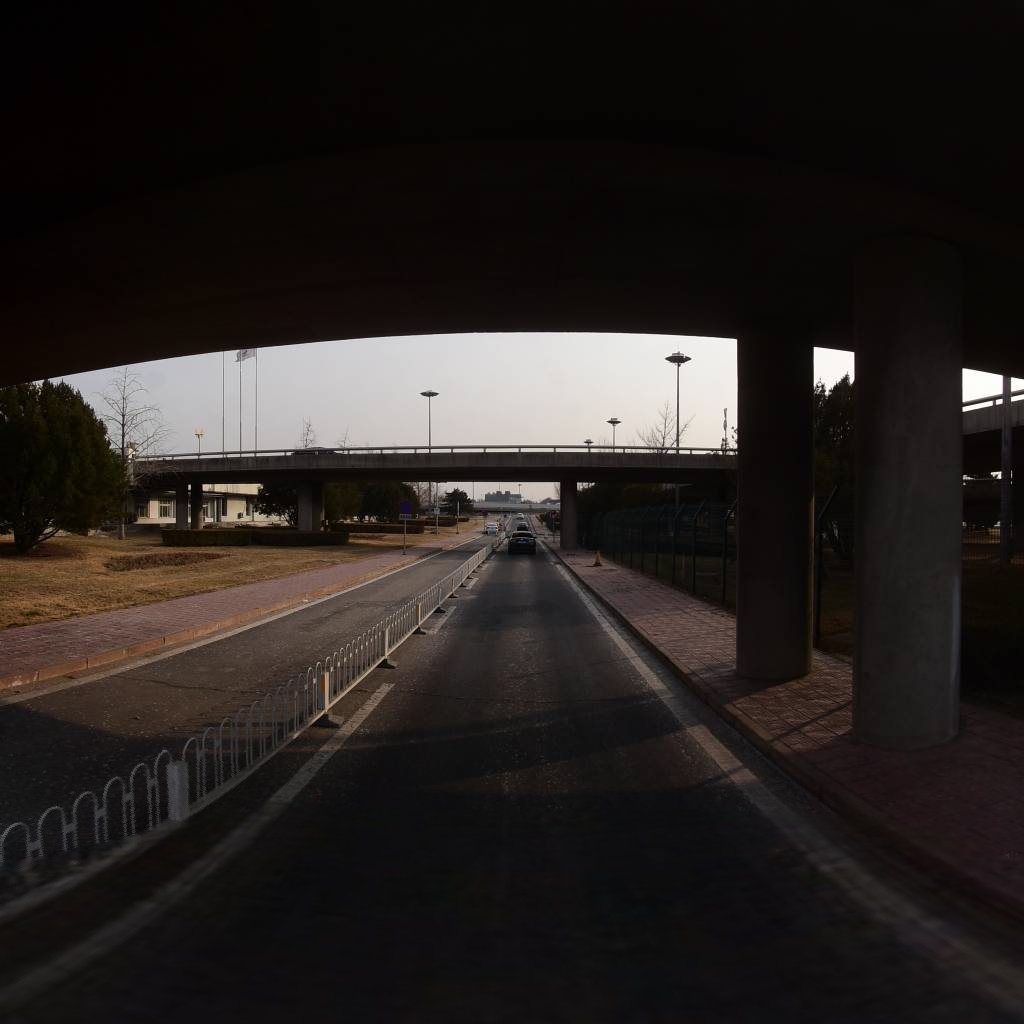
Region: Chaoyang
Road damage annotations: transverse crack, transverse crack